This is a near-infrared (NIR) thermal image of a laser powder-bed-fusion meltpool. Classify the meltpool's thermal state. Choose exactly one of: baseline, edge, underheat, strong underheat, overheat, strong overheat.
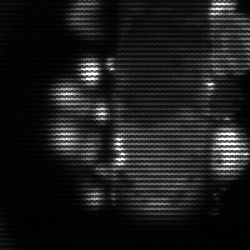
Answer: strong underheat